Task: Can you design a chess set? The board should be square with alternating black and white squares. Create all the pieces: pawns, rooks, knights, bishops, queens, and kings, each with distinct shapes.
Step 1590:
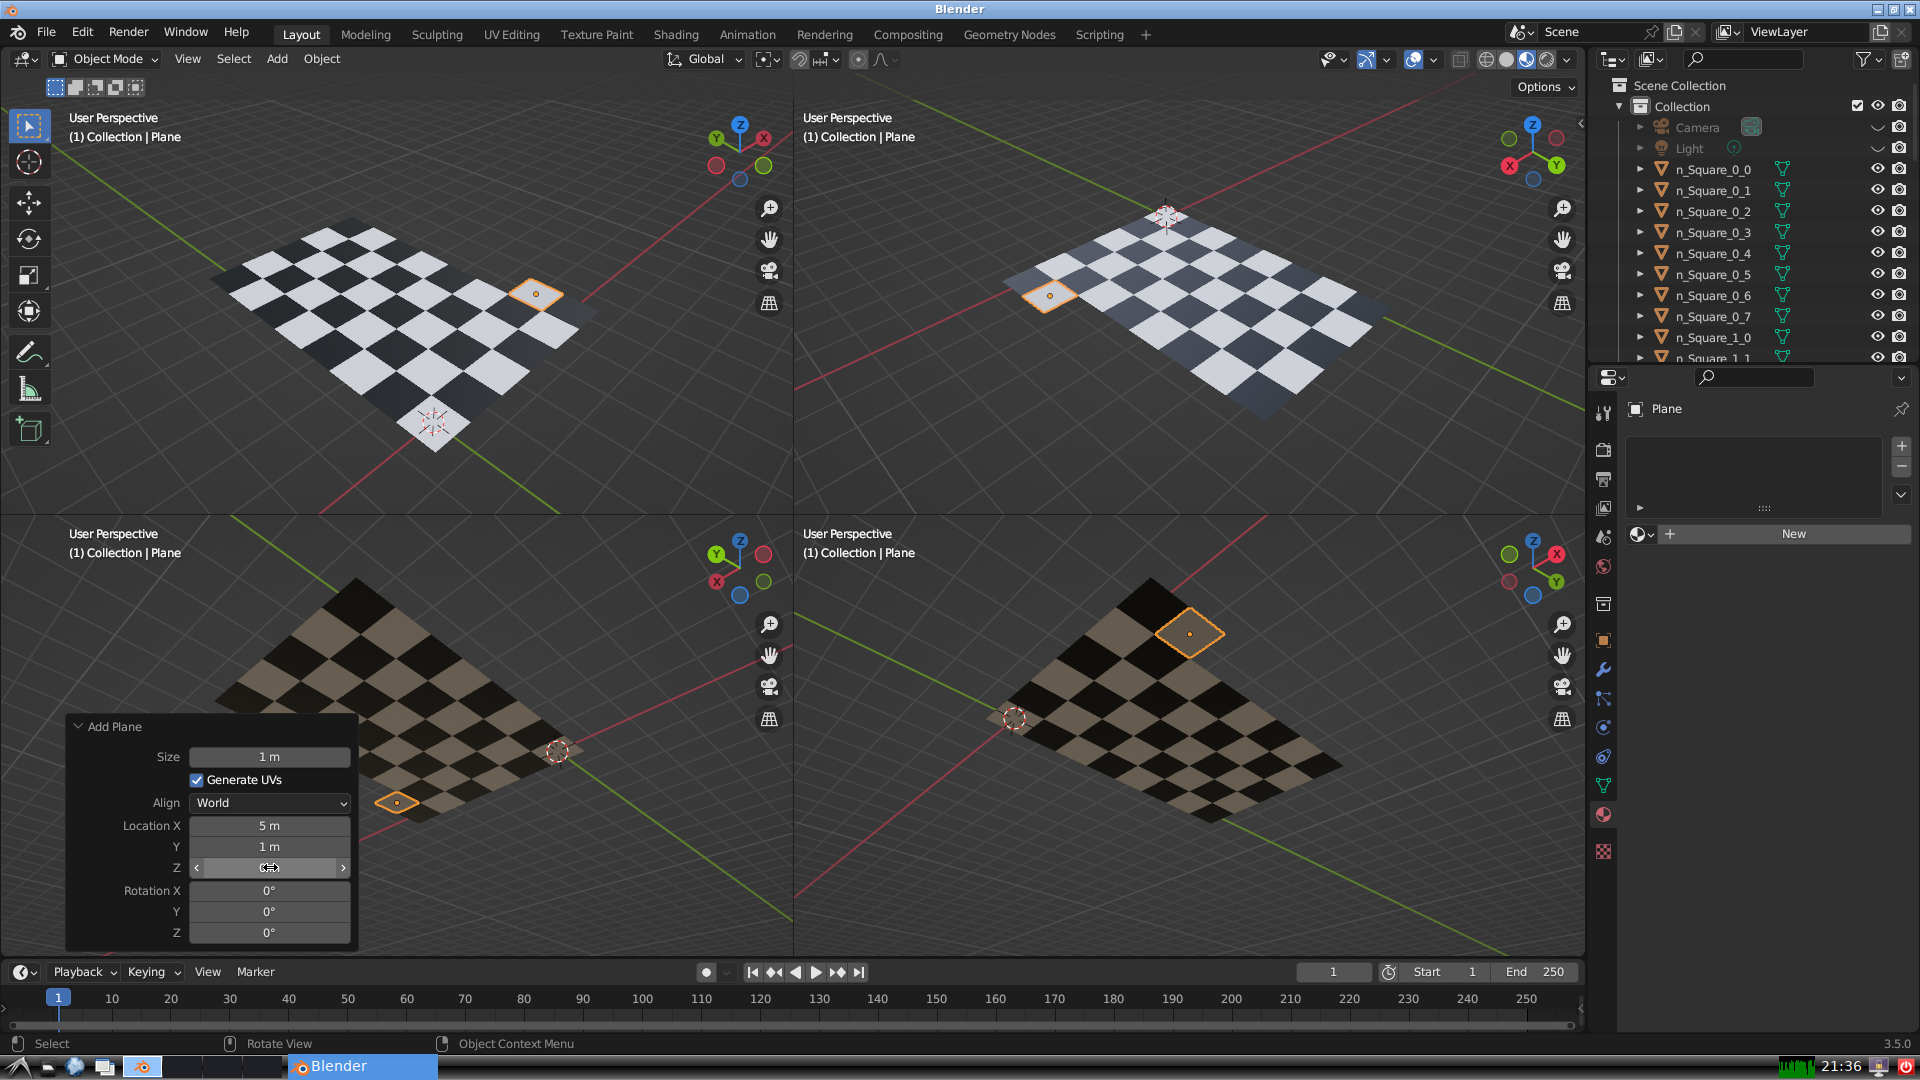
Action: click: no